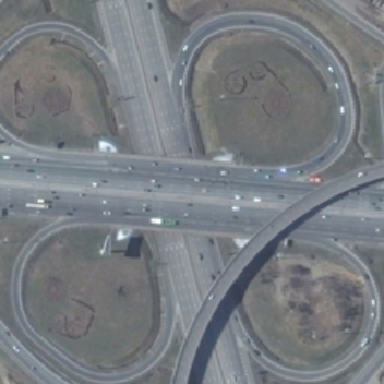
There is a lot of bare land near the overpass .